Question: In my app I have TextField and button. When clicked, Service starts and reads value from TextField and triggers 'AlarmManager'. After few seconds Service starts 'BroadcastReceiver' and 'BrodcastReceiver' start Second 'Activity'.
'Activity' informs Service and sends value. I can see 'Toast' with correct number in 'Service'. But in Second 'Activity' I see only the value that was entered for the first time.
For example: I wrote 5 and it's count to 5 and start BroadcatsReceiver and in Activity I can see 5. But if I will put right now 3, it will count to 3, but in secound activity show 5(example on the picture below). Next: I puts 8 it's count to eight, show correctly first Toast. In Secound activity still: 5. Even if I will upload program on phone one more time. Only way to see correct value is to delete application and starts it one more time. How can I fix it?
Method in MainActivity:
'''
public void ClickStart(View view) {
Intent i = new Intent(this, MyService.class);
EditText numerField = (EditText) findViewById(R.id.numerField);
String message = numerField.getText().toString();
i.putExtra("EXTRA_MESSAGE", message);
this.startService(i);
}
'''
MyService:
'''
public class MyService extends Service {
@Override
public void onStart(Intent intent, int startId) {
int countTime = 10;
String data = (String) intent.getExtras().get("EXTRA_MESSAGE");
countTime = Integer.parseInt(data);
Intent i = new Intent(this, MyReciver.class);
i.putExtra("EXTRA_MESSAGE", data);
Log.d("dddService", data); // Correct data
Toast tosty = Toast.makeText(this, data + " sec", Toast.LENGTH_SHORT);
tosty.show();
PendingIntent pintent = PendingIntent.getBroadcast(
this.getApplicationContext(), 1, i, 0);
AlarmManager alarm = (AlarmManager) getSystemService(ALARM_SERVICE);
alarm.set(AlarmManager.RTC_WAKEUP, System.currentTimeMillis()
+ (countTime * 1000), pintent);
}
'''
MyReceiver:
'''
public void onReceive(Context arg0, Intent arg1) {
String data = (String) arg1.getExtras().get("EXTRA_MESSAGE");
Log.d("ddd", data); //wrrong data
Intent i = new Intent(arg0, MyActivity.class);
i.putExtras(arg1.getExtras());
i.addFlags(Intent.FLAG_ACTIVITY_NEW_TASK);
arg0.startActivity(i);
}
'''
My activity:
'''
protected void onCreate(Bundle savedInstanceState) {
super.onCreate(savedInstanceState);
String message = getIntent().getStringExtra("EXTRA_MESSAGE");
Toast.makeText(getApplicationContext(), message + " Activity", Toast.LENGTH_SHORT)
.show();
}
'''

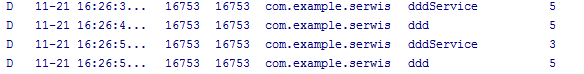
Answer: Ok, assuming you wish to move from activity A to B
1: in A register a BroadcastReceiver
'''
// declare a field variable for the BroadcastReceiver
private BroadcastReceiver startActivityB;
// inside onCreate
startActivityB = new StartActivityB();
registerReceiver(startActivityB, new IntentFilter("INTENT_WAKEUP_B");
// inside onDestroy
unregisterReceiver(startActivityB);
// implementation of startActivityB as a private class inside A
private class StartActivityB extends BroadcastReceiver {
@Override
public void onReceive(Context arg0, Intent arg1) {
String data = (String) arg1.getStringExtra("EXTRA_MESSAGE");
Log.d("ddd", data);
Intent i = new Intent(arg0, MyActivity.class);
i.putExtras(arg1.getExtras());
i.addFlags(Intent.FLAG_ACTIVITY_NEW_TASK);
startActivity(i);
}
}
'''
2: read the TextView value as you already do:
'''
final String message = intent.getStringExtra("EXTRA_MESSAGE");
'''
3: parse it to a numer, for example
'''
int timeToWait = Integer.parseInt(message);
'''
4: wait using a delayed handler and start activity B
'''
new Handler().postDelayed(new Runnable() {
public void run() {
Intent intent = new Intent("INTENT_WAKEUP_B");
intent.putExtra("EXTRA_MESSAGE",message);
sendBroadcast(intent);
}
}, timeToWait * 1000); // * 1000 if timeToWait is in seconds
'''
5: in activity B fetch the message by overriding onNewIntent
'''
@Override
protected void onNewIntent(Intent intent) {
String message = intent.getStringExtra("EXTRA_MESSAGE");
Toast.makeText(getApplicationContext(), message + " Activity", Toast.LENGTH_SHORT)
.show();
super.onNewIntent(intent);
}
'''